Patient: sex F, age 58
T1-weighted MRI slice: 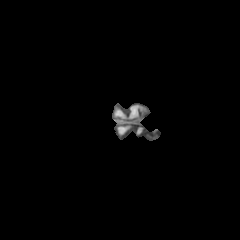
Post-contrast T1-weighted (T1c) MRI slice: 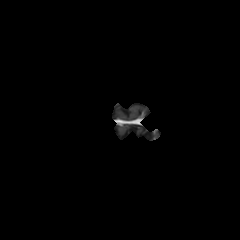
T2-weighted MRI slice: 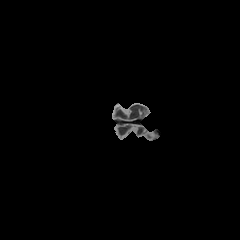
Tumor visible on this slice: no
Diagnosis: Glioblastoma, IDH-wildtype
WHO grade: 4